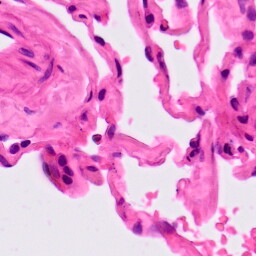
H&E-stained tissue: Lung